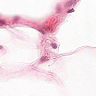
Metastatic tissue present: no